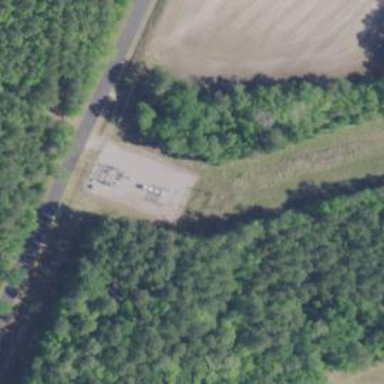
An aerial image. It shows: Distribution power substation secured by fence.